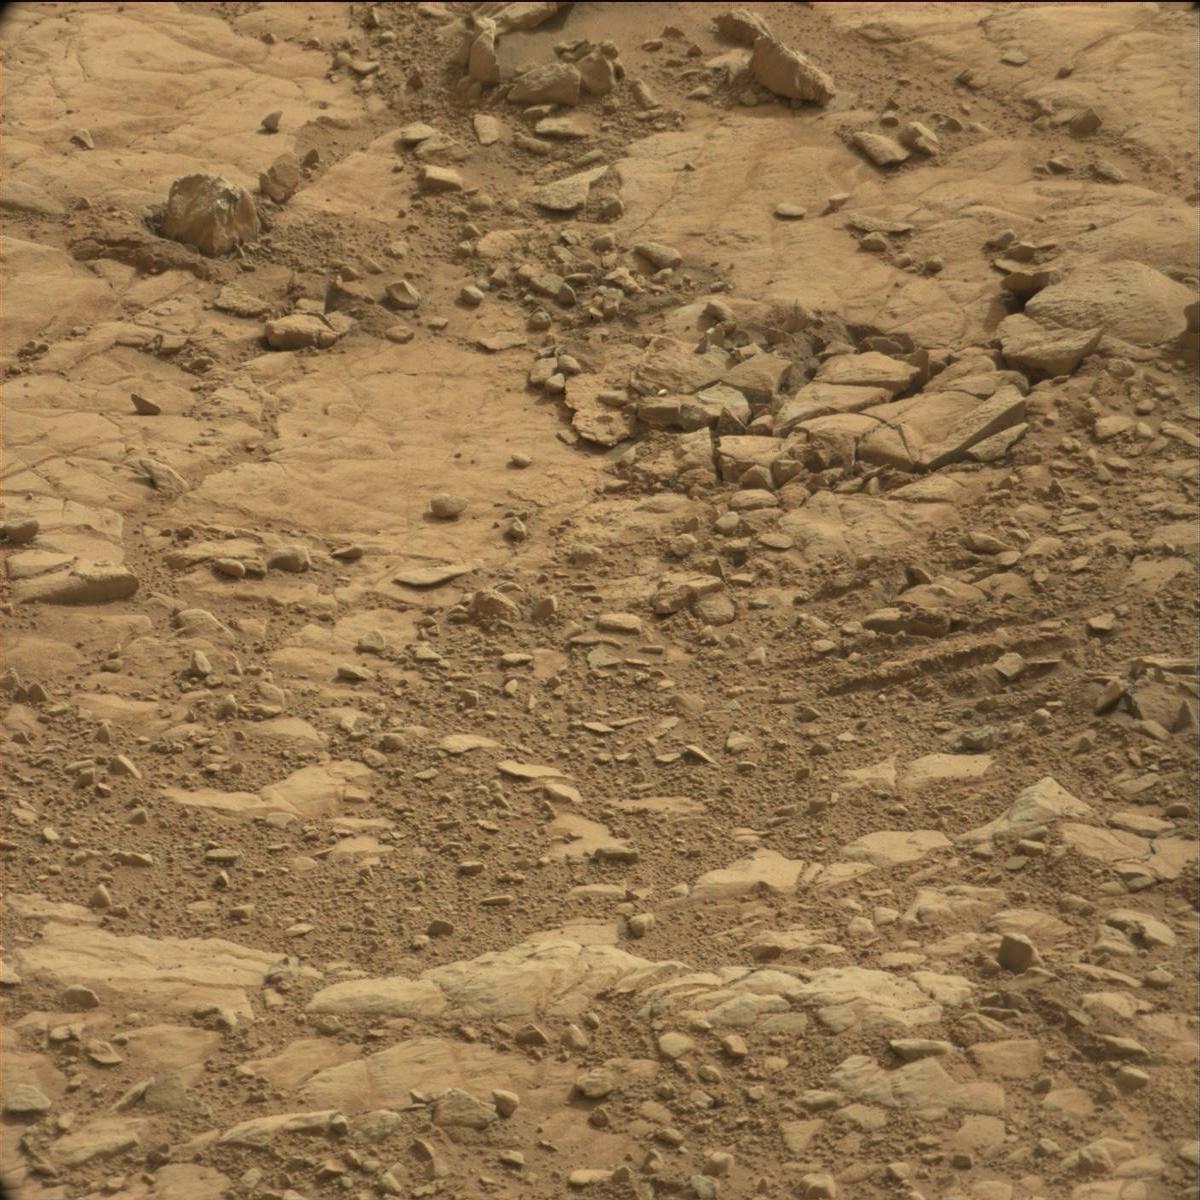
Terrain classes present: Bedrock, Rock, Sand / Soil, Track